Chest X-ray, AP view. Patient: 62 years old, sex M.
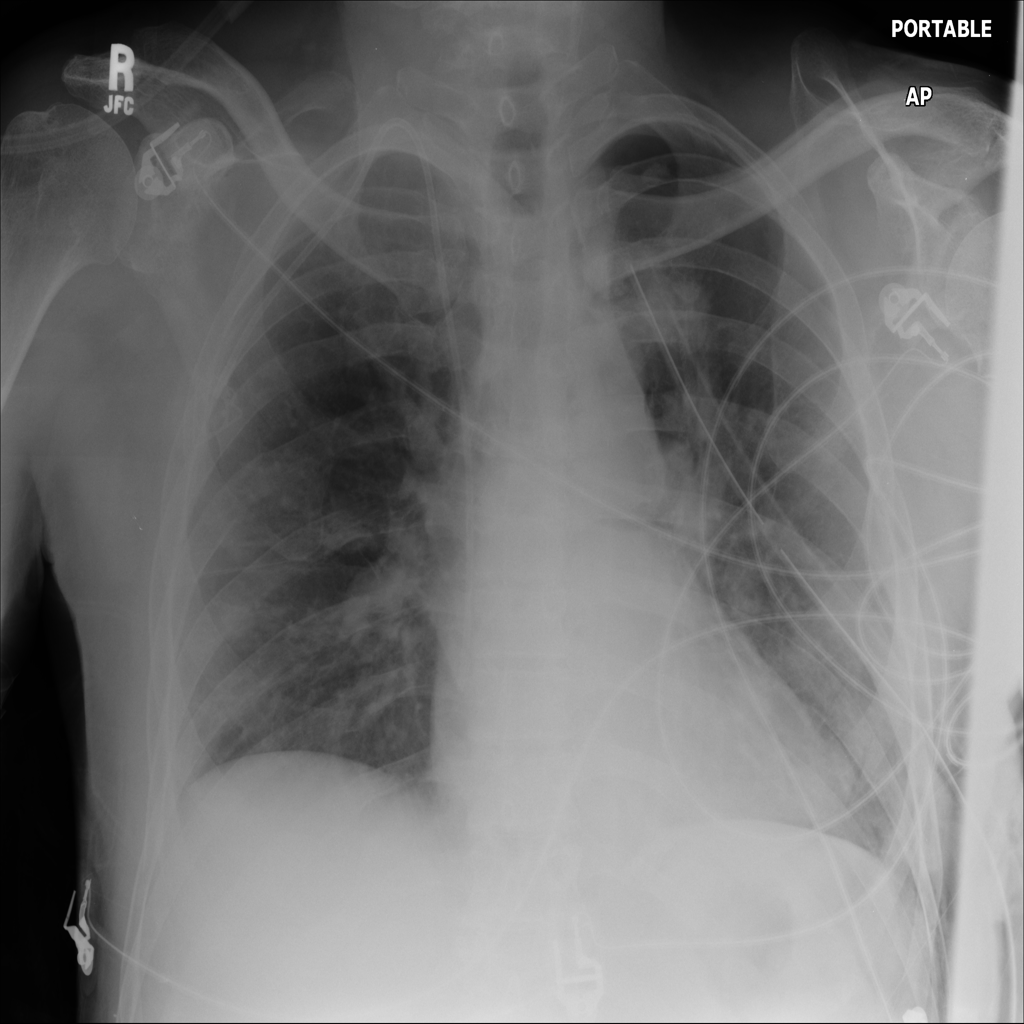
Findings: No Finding